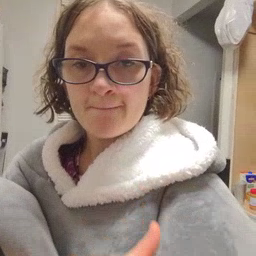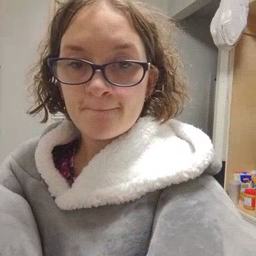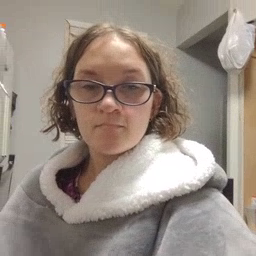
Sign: arm